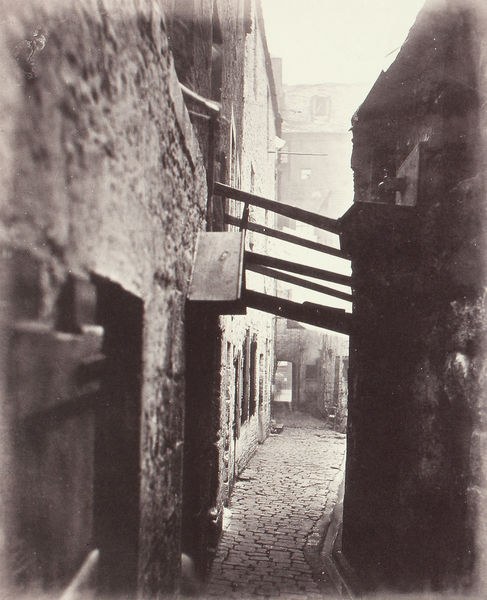
Titel: Ruelle a Glasgow, no. 83 High Street
Künstler: Th. Annan
Schlagwörter: dunkel, schatten, wasser, weiß, stadt, fenster, grau, holz, licht, schwarz, strasse, stützen, dach, haus, weg, wand, stein, steine, bild, häuser, brücke, brunnen, düster, enge, gasse, pflaster, mauer, nebel, türe, sepia, durchgang, tor, foto, fotografie, photographie, wände, eingang, eng, gang, kopfsteinpflaster, pflastersteine, schwarzweiß, photo, weißß, mauern, gaube, vordach, verstrebung, altstadt, gepflastert, pflasterstrasse, abgestützt, kopfsteinplaster, fotogrfie, pflaser, vincoli, vincolo